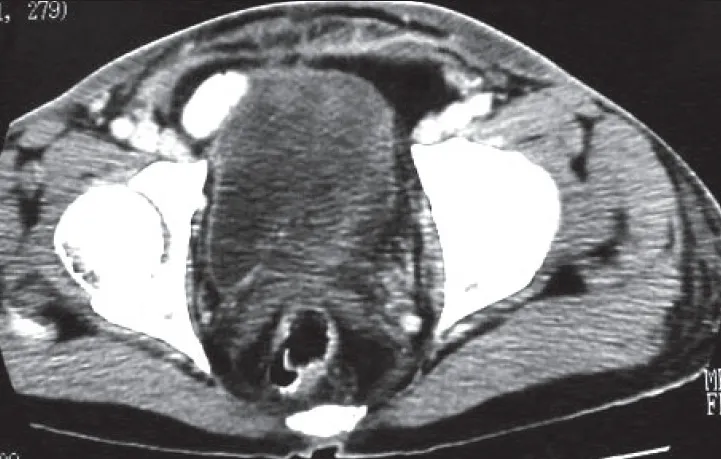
CT scan of the lower abdomen.
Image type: radiology (ct)